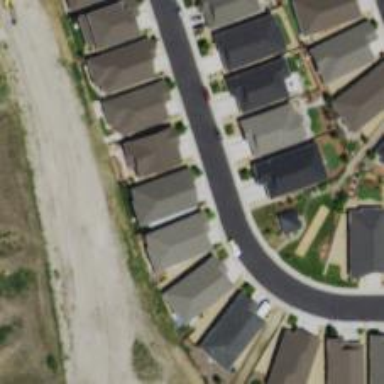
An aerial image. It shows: Driveway.